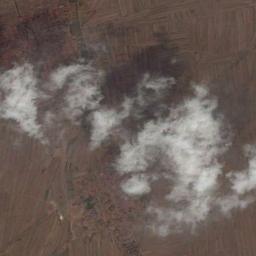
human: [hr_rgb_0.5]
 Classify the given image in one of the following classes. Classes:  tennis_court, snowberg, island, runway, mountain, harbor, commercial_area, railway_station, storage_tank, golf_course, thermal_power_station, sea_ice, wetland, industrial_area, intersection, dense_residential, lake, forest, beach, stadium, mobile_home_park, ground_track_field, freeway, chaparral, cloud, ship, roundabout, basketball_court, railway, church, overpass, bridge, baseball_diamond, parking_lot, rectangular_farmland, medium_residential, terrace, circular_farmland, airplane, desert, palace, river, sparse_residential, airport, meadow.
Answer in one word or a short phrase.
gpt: cloud